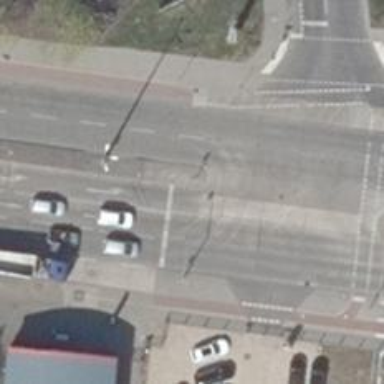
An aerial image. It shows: Road with traffic signals.